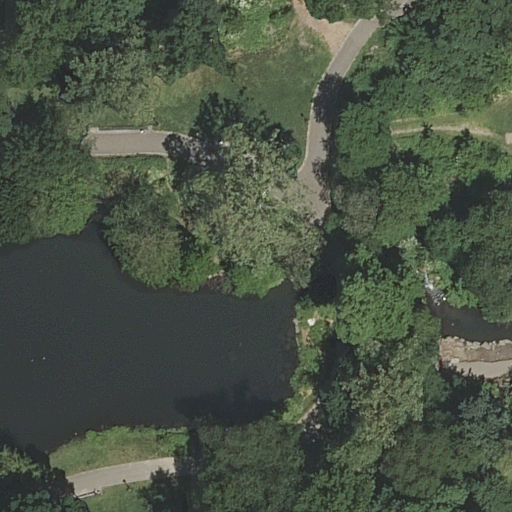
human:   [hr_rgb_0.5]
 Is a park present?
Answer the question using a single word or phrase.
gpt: yes

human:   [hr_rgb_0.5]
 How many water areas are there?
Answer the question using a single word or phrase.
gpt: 1

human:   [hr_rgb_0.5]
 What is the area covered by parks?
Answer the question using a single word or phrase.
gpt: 10633m2

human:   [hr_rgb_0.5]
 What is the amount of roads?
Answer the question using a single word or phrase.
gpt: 8

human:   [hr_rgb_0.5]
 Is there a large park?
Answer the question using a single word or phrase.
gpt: yes

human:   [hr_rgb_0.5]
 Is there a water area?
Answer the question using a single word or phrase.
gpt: yes

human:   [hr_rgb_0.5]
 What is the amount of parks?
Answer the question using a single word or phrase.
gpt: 1

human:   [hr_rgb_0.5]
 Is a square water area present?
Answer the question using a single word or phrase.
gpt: no

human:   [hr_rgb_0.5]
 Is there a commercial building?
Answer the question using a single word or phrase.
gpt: no

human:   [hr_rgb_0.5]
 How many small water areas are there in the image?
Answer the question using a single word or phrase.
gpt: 0

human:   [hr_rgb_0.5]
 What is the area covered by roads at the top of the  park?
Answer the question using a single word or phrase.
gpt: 0m2

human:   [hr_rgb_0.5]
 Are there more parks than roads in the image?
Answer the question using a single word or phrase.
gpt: no

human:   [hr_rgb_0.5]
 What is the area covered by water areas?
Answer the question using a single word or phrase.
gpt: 2381m2

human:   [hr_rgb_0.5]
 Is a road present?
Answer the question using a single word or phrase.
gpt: yes

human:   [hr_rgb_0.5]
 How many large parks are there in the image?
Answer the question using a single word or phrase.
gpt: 1

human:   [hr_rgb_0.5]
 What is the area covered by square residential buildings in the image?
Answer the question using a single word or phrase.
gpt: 0m2

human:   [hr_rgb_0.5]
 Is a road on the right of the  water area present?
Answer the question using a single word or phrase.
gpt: yes

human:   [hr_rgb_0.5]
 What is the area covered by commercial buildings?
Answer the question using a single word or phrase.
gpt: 0m2

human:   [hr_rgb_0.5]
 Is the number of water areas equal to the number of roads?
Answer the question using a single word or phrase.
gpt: no

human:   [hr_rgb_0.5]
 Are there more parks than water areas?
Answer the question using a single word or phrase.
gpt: no

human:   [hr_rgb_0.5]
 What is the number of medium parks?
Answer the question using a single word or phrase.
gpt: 0

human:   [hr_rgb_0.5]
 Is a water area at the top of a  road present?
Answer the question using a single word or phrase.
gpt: yes

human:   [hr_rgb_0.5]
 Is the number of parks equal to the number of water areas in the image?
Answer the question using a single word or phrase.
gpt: yes

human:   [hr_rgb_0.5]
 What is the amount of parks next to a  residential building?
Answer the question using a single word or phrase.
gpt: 0

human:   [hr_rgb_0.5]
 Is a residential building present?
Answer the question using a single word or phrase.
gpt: no

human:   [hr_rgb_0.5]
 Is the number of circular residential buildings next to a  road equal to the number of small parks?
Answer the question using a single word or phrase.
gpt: yes

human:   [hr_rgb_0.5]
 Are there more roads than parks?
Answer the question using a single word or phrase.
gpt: yes

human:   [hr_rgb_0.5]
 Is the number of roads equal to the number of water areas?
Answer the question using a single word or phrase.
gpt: no

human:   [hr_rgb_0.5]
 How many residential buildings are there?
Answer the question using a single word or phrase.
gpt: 0

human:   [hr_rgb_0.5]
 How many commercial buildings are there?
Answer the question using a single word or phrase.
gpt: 0

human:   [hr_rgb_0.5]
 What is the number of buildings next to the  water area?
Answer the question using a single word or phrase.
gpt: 0

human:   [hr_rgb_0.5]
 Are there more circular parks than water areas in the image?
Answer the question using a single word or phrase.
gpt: no

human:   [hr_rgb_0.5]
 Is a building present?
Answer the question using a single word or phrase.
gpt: no

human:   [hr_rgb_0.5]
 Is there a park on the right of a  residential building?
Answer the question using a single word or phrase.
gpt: no

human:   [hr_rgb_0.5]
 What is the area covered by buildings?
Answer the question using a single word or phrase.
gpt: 0m2

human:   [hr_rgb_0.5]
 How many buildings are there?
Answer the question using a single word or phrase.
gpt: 0

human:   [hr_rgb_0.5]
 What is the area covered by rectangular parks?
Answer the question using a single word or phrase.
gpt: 10633m2

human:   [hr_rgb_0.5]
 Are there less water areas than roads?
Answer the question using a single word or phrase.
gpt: yes

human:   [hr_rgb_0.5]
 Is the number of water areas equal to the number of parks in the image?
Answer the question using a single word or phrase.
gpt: yes

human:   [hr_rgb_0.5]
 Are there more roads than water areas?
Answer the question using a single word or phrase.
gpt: yes

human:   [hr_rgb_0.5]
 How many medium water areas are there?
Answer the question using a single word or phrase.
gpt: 0

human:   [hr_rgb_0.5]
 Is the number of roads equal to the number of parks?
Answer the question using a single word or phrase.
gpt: no

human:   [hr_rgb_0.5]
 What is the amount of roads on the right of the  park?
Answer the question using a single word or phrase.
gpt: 0

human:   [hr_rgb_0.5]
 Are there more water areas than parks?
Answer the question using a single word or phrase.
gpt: no

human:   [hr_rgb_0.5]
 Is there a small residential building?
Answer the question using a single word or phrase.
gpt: no

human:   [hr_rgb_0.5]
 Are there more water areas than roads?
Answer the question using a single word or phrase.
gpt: no

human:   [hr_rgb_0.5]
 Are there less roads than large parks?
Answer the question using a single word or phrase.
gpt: no

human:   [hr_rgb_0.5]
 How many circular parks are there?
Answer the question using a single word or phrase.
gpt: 0

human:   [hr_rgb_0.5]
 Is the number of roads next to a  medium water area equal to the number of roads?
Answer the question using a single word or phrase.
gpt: no

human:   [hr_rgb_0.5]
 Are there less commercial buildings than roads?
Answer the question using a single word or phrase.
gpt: yes

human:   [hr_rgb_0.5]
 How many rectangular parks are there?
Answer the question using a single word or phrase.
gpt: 1

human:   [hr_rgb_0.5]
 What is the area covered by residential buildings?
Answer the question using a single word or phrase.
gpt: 0m2

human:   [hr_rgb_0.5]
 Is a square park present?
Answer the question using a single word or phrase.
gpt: no

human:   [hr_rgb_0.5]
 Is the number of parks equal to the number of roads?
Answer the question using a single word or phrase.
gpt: no

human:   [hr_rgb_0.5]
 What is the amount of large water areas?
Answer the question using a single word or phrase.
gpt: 1

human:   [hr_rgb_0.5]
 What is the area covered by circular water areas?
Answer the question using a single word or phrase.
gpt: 0m2

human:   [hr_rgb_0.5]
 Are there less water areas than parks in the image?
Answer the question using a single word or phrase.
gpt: no

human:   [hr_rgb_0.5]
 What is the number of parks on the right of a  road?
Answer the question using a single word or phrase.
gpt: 1

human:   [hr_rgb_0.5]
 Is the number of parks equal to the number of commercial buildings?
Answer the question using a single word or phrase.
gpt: no

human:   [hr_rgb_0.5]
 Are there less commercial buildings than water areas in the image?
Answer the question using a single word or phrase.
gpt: yes

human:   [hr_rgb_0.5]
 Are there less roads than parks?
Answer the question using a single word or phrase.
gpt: no

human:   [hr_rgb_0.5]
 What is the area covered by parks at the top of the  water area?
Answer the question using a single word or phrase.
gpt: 10633m2

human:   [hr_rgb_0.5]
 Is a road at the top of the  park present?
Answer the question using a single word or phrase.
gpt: no

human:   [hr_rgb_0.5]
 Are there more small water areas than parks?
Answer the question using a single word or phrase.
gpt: no